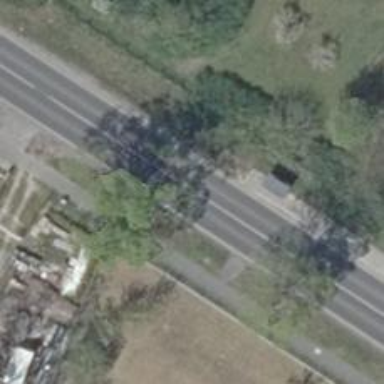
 featuring separate sidewalks and separate cycleway."